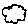
Label: cloud